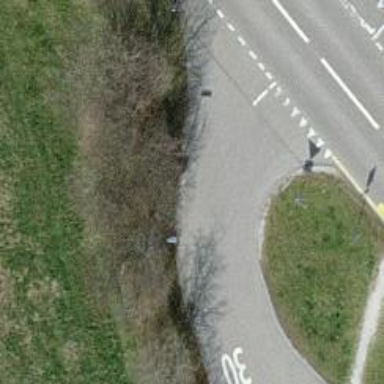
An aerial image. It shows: Hedge acting as barrier.